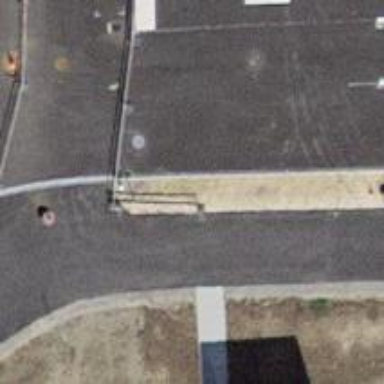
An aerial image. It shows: Asphalt cycleway.